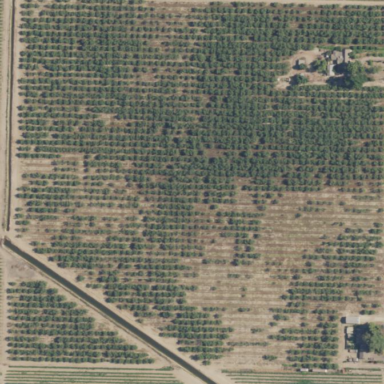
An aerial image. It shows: Almond orchard with rows of almond trees.